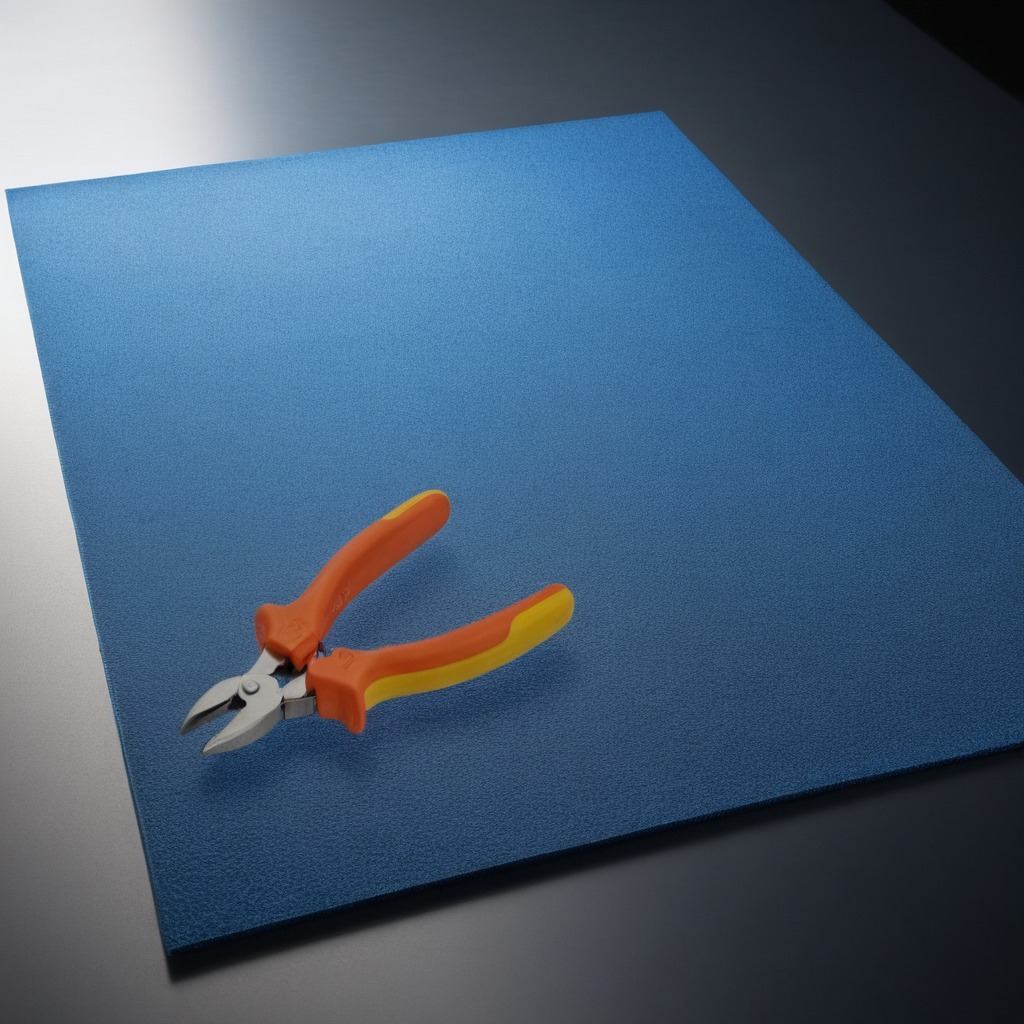
A plier is lying on the tabletop.